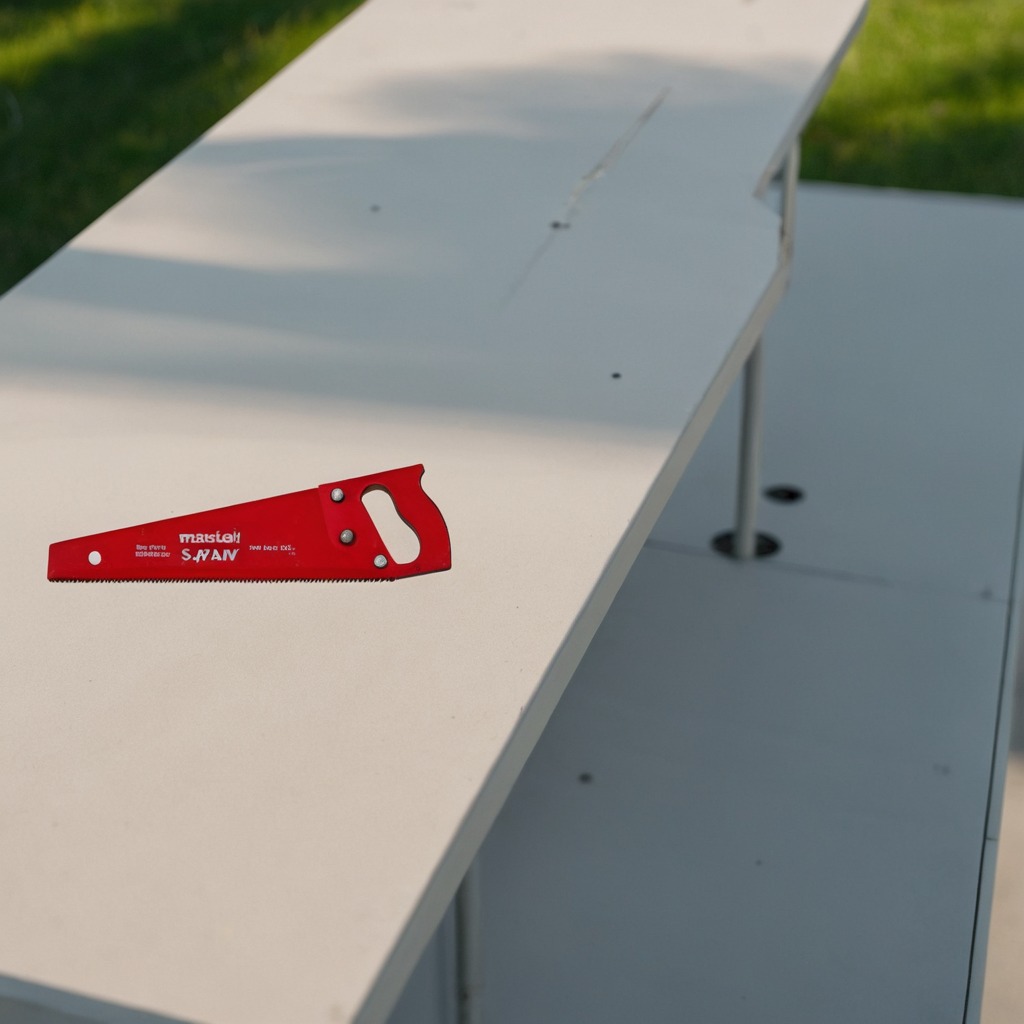
A metal saw is lying on the textured surface of a clean utility table.